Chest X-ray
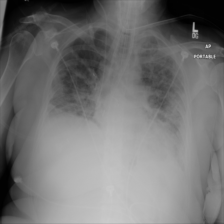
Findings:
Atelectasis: negative
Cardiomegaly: negative
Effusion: negative
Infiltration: negative
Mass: negative
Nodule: negative
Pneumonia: negative
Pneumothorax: negative
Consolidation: negative
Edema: negative
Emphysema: negative
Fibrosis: negative
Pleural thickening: negative
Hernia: negative